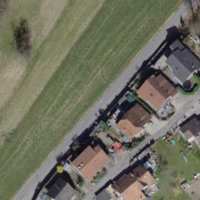
EUNIS habitat code: 55
Species observed at this site:
Cornus sanguinea
Fagus sylvatica
Acer campestre